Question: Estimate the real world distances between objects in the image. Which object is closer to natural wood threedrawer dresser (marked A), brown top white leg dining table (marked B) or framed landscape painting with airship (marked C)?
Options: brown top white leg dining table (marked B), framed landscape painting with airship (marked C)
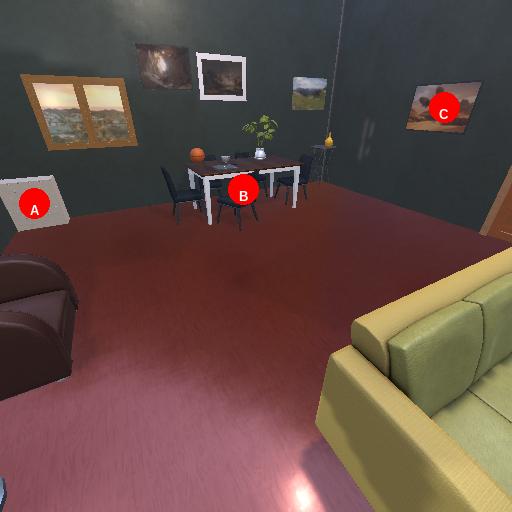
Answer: brown top white leg dining table (marked B)